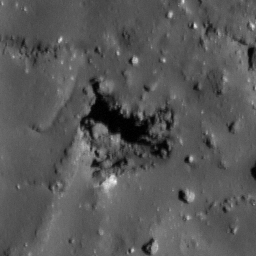
Pit: Tycho 18
Host crater: Tycho
Host type: impact_melt
Lunar coordinates: latitude -43.278, longitude 347.826